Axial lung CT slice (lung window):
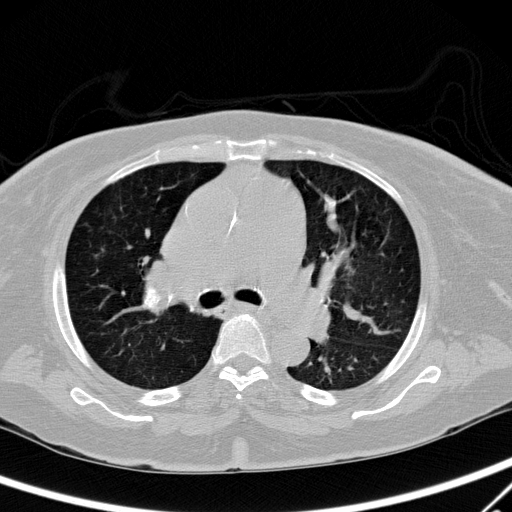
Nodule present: no